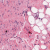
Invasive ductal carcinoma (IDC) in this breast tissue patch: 0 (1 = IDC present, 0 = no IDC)